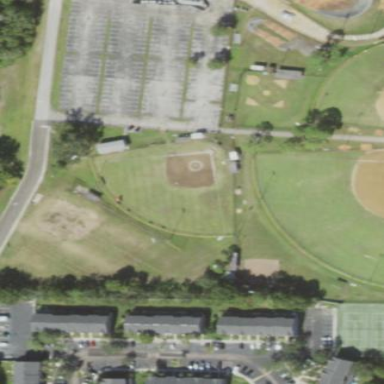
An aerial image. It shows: Baseball pitch for leisure and sports activities.